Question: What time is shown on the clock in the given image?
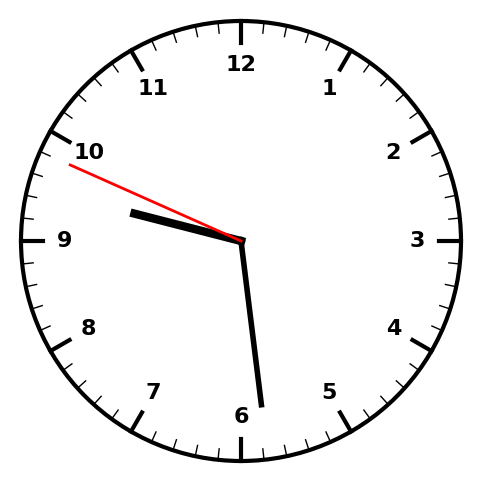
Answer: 09:28:49